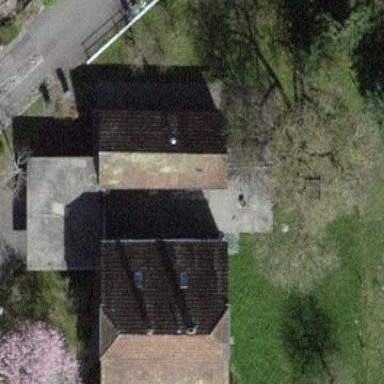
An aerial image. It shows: Residential building with tiled roof.